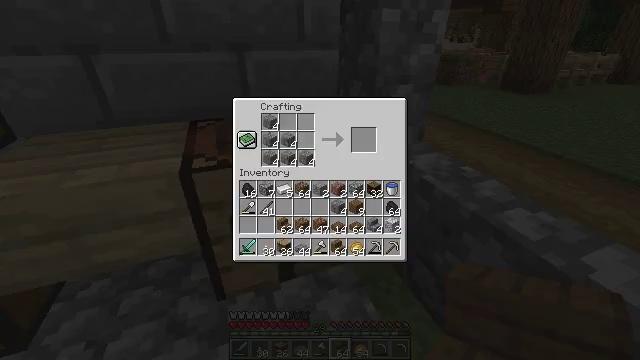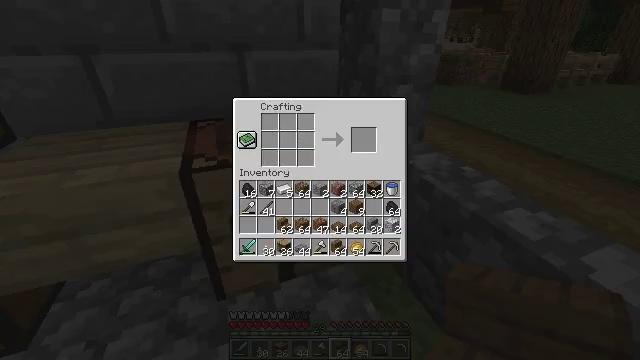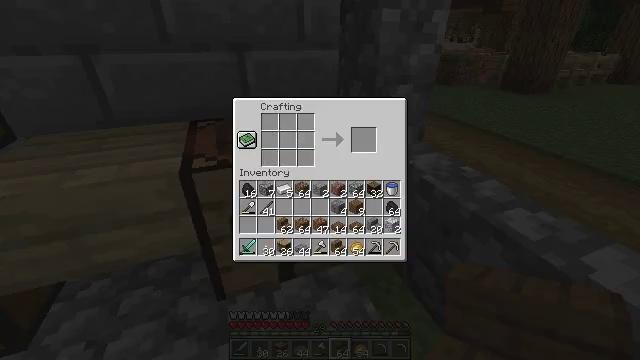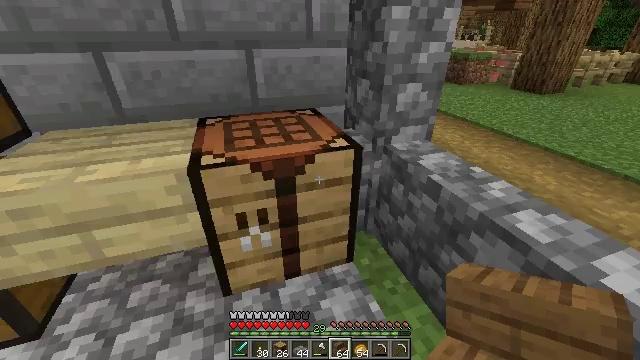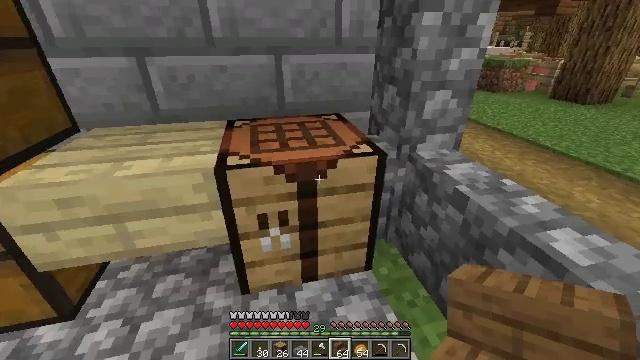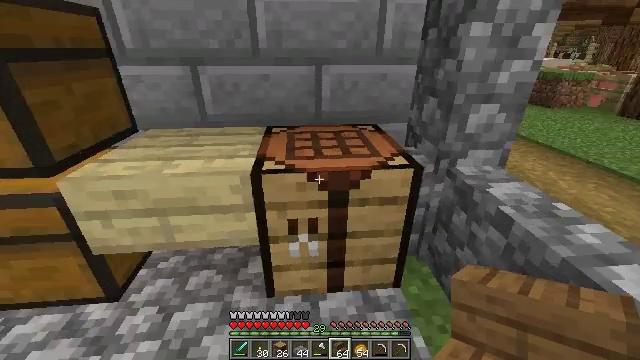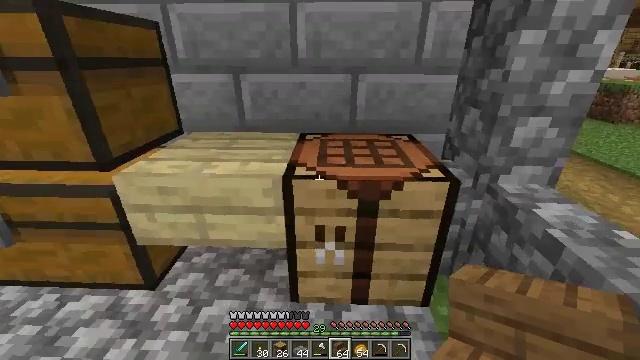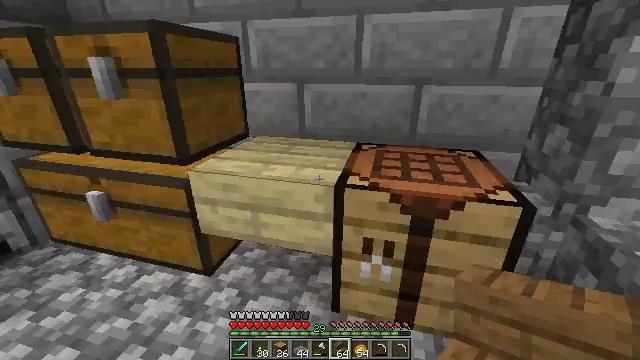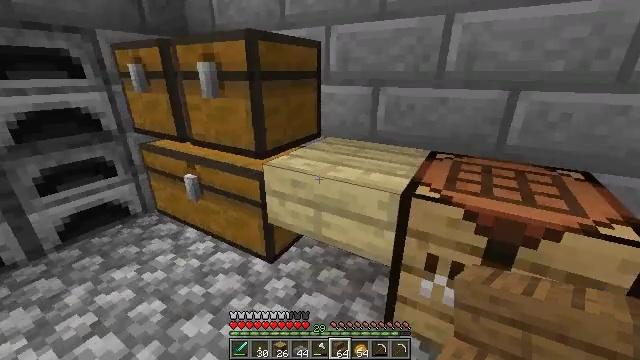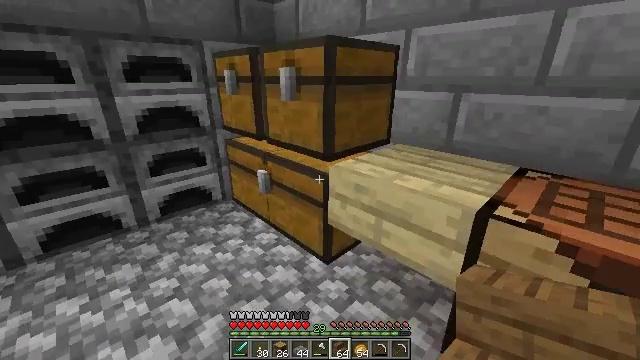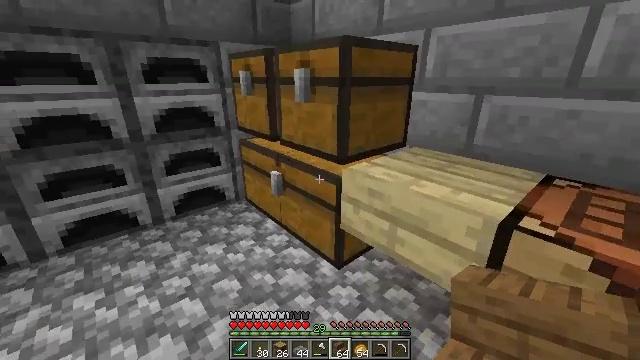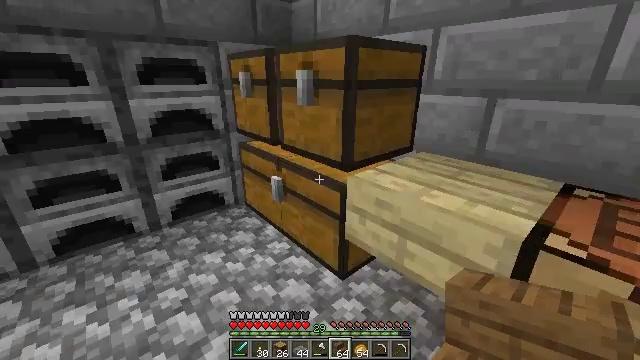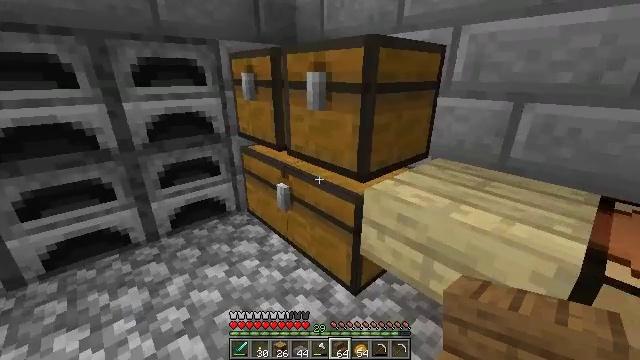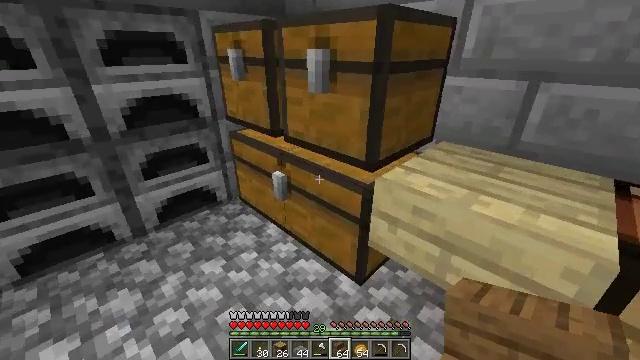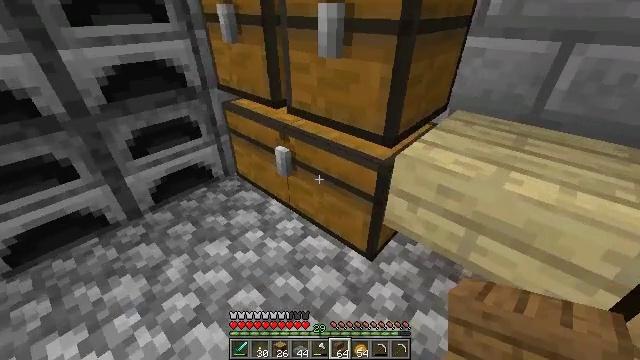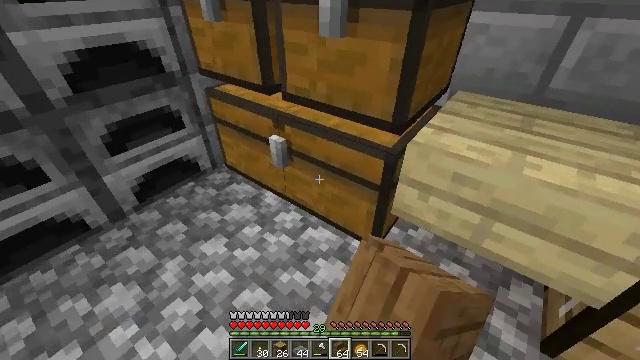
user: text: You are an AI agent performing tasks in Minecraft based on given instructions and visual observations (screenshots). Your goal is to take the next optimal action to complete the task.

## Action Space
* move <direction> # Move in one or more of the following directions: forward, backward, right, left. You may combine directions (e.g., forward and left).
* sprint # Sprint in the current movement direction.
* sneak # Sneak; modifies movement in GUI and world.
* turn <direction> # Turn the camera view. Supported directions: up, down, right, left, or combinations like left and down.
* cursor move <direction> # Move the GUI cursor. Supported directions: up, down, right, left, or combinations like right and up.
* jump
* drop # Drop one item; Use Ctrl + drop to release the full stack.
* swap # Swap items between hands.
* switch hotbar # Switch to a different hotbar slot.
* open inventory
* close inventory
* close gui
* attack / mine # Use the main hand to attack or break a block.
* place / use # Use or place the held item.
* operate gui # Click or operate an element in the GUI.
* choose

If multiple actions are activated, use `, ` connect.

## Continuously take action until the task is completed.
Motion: motion action
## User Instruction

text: Pick up the birch slab after breaking it.
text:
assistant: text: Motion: sneak, open gui
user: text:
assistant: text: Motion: sneak
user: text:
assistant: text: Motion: cursor move left
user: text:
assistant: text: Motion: turn left and up, close gui
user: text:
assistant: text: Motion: turn left and up, open inventory
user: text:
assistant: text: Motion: turn left and up, open inventory
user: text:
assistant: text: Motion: turn left and up, open inventory
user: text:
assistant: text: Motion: turn left
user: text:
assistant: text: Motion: turn left
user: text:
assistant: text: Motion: move forward, turn left
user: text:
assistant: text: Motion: move forward and move left
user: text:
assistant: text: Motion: move forward and move left
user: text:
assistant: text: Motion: move forward and move left, turn right and down
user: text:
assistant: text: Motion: move forward and move left, turn right and down, use / place
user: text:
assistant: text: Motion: turn right and down, use / place
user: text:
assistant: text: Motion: use / place
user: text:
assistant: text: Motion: no_op
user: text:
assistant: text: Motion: no_op
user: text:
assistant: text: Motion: no_op
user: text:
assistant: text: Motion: no_op
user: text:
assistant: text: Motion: no_op
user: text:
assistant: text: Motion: no_op
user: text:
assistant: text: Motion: no_op
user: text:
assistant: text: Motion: no_op
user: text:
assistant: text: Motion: cursor move down
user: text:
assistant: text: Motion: cursor move down
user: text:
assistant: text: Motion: no_op
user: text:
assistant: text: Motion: sneak
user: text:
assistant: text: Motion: sneak
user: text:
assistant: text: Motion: sneak